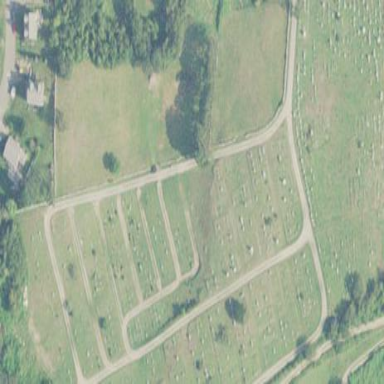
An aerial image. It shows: Cemetery.